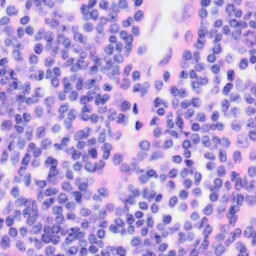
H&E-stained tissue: Kidney